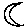
Label: moon